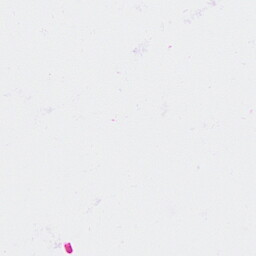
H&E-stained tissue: Breast